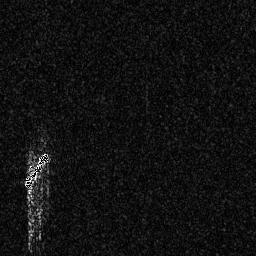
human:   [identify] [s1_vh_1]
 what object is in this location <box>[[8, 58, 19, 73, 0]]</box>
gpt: <ref>1 medium ship at the left</ref>